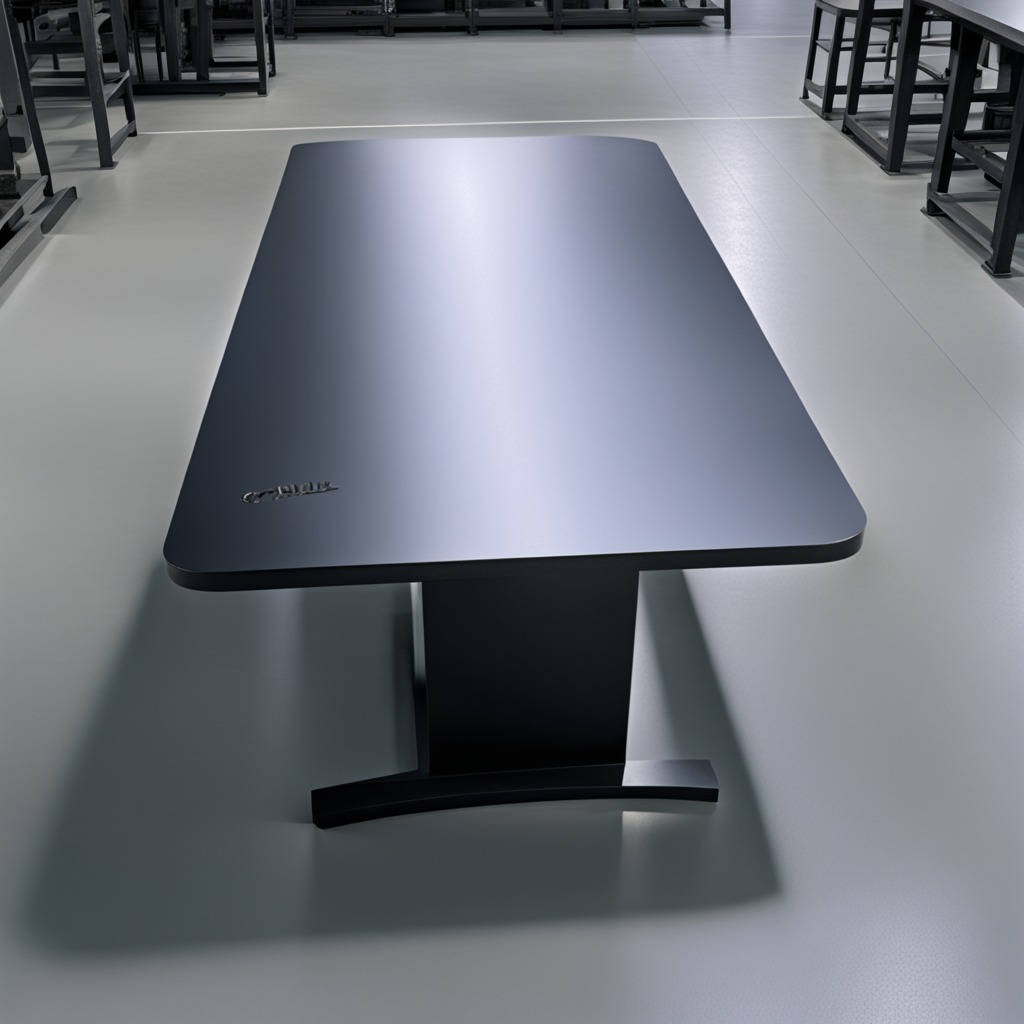
A coiled metal spring is lying on the clean empty table in the basement in the evening.